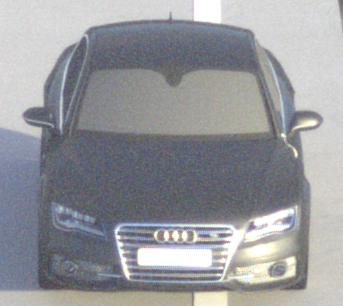
Make: Audi
Model: S7 Sportback cod
Detailed model: S7 (4G) Sportback
Model produced from: 2012/06
Model produced until: 2014/05
Doors: 5
Color: gray
Road condition: dry road
Daytime: sunrise or sunset
Contrast: high contrast